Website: ulta-beauty
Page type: customer-info-address
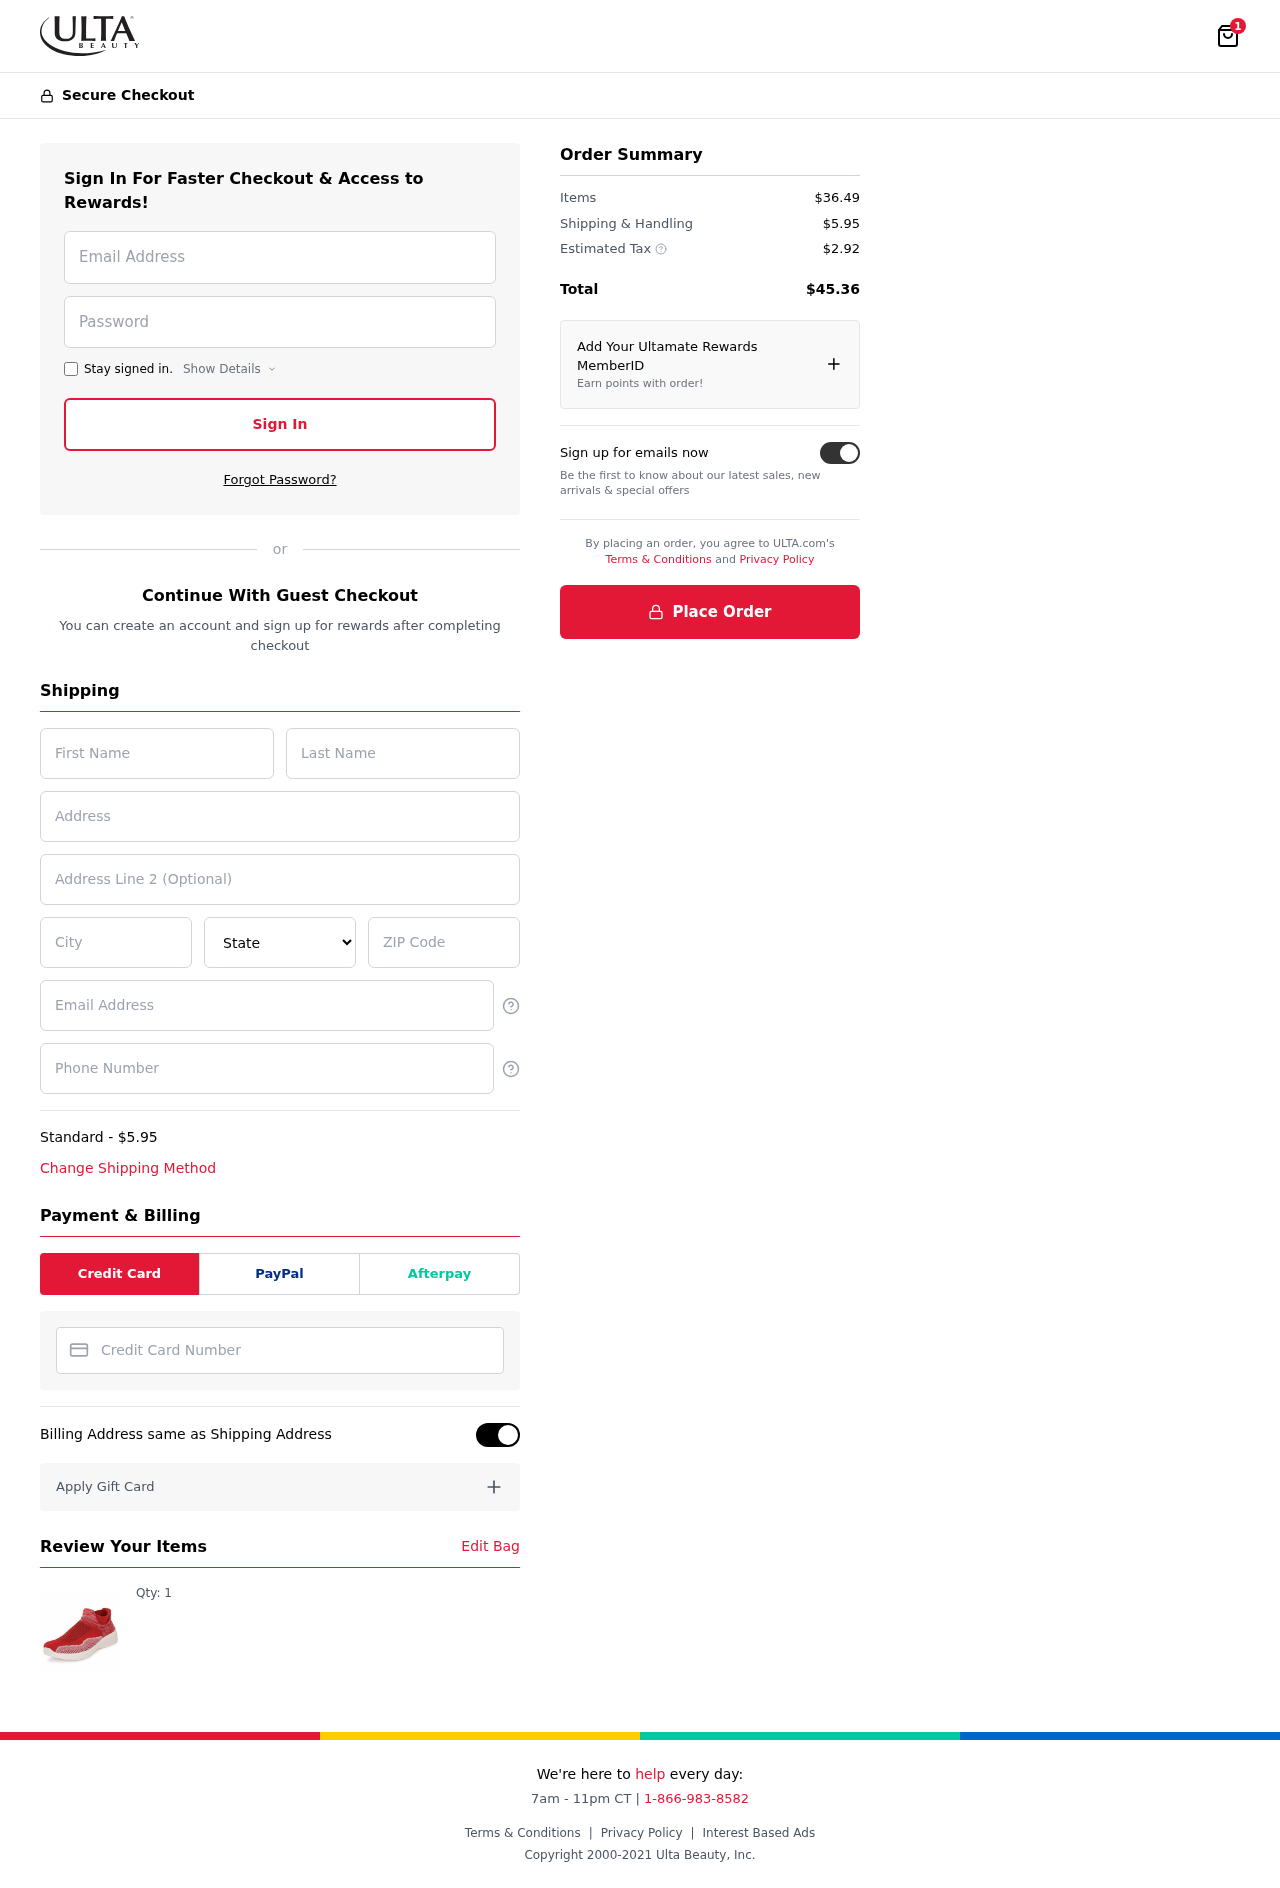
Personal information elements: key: PII_CARD_NUMBER
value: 2299 8603 0413 6891
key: PII_CITY
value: Grayshire
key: PII_EMAIL
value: brandon.wagner@yahoo.com
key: PII_FIRSTNAME
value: Brandon
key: PII_LASTNAME
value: Wagner
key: PII_PHONE
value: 5602977521
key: PII_POSTCODE
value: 72709
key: PII_STATE
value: Washington
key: PII_STREET
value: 7549 Smith Springs Suite 522
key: PII_STREET2
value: Apt. 772
Product elements: key: PRODUCT1_QUANTITY
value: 1
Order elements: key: ORDER_NUM_ITEMS
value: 1
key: ORDER_SHIPPING_COST
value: $5.95
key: ORDER_ITEMS_TOTAL
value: $36.49
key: ORDER_SHIPPING_COST2
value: $5.95
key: ORDER_TAX
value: $2.92
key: ORDER_TOTAL
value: $45.36